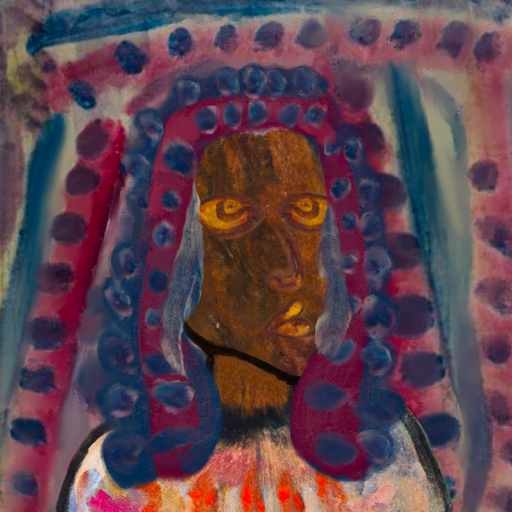
Background: HillGirl, Head And Neck Side: Mosgoul, Face Side: Comrade, Bust: Childish, Hair Side: Hill_Girl, Head Accessory: Blank, Second Necklace: Blank, Necklace: Blank, Baby: Blank